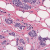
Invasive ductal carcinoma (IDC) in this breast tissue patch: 1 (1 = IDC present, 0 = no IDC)